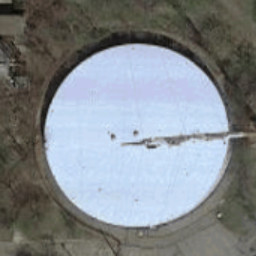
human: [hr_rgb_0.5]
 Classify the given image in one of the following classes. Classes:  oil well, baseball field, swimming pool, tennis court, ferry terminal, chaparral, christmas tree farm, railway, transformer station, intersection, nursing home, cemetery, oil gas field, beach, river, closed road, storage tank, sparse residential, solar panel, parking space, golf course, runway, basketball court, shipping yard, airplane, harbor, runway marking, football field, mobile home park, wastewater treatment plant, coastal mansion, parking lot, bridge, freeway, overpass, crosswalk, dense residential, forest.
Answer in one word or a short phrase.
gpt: storage tank